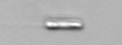
Label: Bacillariophyceae